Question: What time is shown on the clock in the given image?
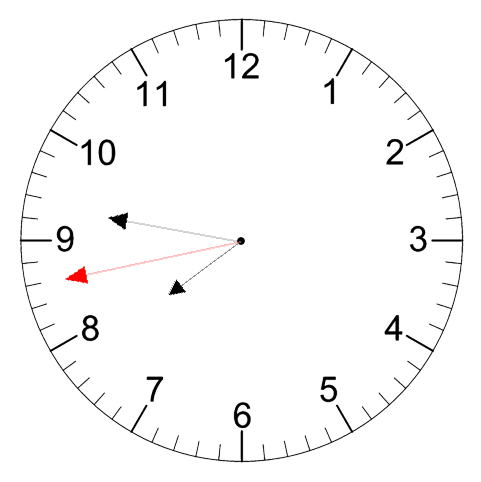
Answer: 07:46:43